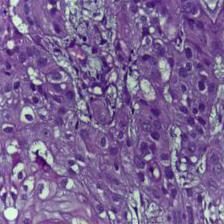
Diagnosis: OSCC